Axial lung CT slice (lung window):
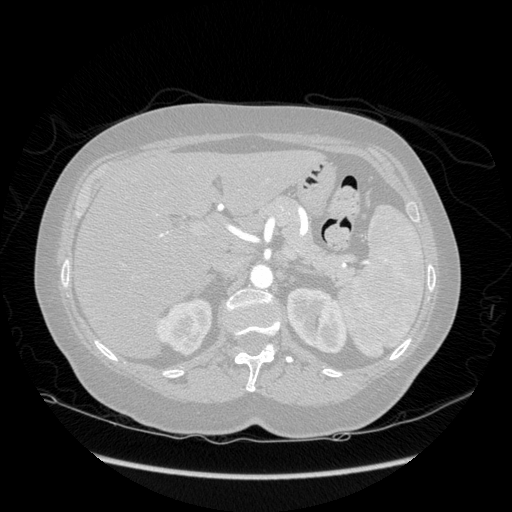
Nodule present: no